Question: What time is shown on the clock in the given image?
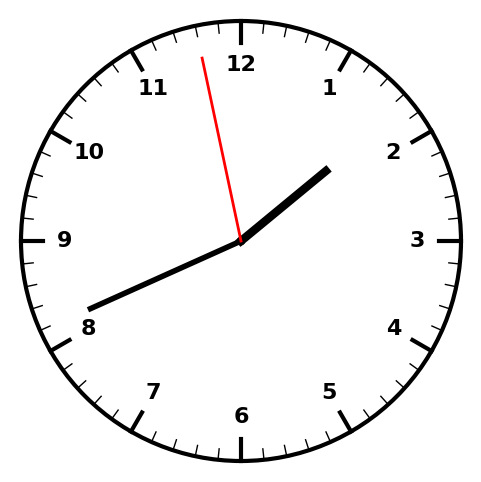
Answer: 01:40:58